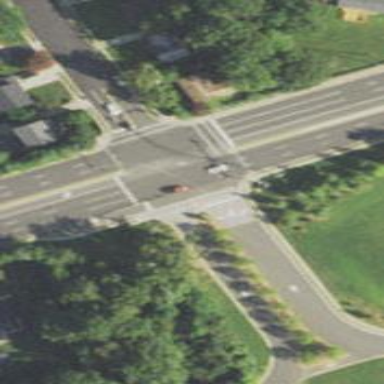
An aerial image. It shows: Uncontrolled crossing along footway.